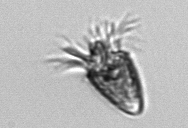
Label: Strombidium_tintinnodes